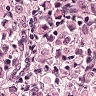
Metastatic tissue present: yes